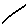
Label: line